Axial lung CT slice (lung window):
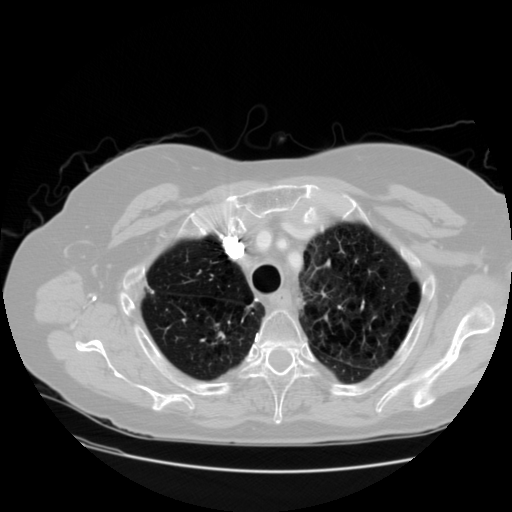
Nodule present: yes
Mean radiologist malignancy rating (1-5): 3.333